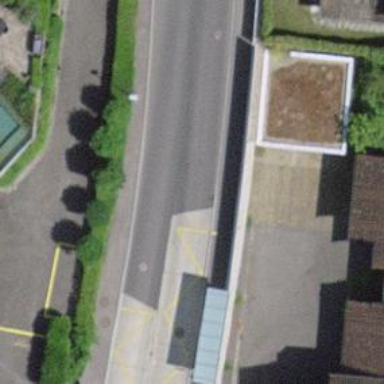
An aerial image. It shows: Bus stop with stop position for public transport.